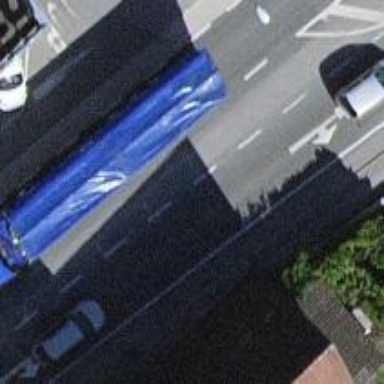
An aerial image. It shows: Primary highway with asphalt surface. There are sidewalks on both sides and exclusive cycle lane.